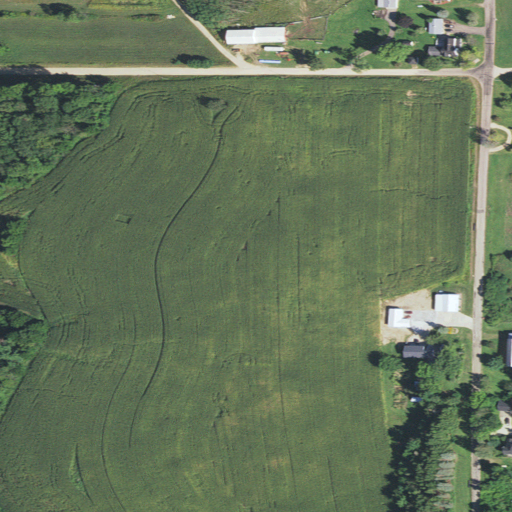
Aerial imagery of ridge(s) in Wisconsin named Stelting Ridge containing cultivated crops, open development, pasture, mixed forest, medium intensity development, deciduous forest, and low intensity development